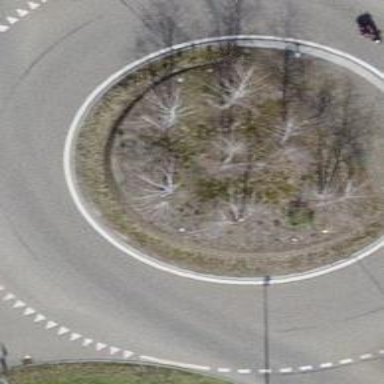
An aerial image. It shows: Primary highway with asphalt surface leading to roundabout.